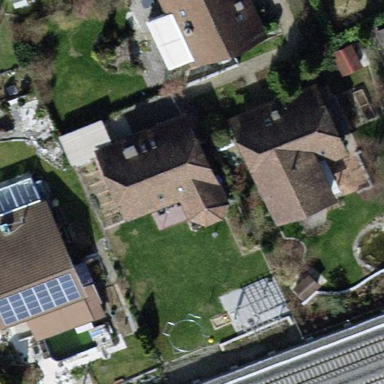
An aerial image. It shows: Detached building.